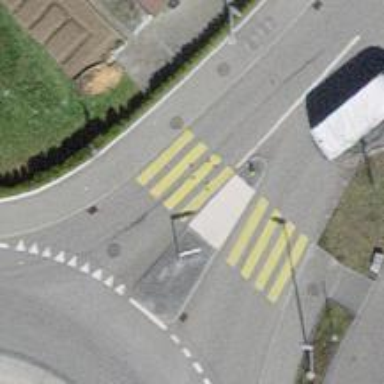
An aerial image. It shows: Footway with zebra crossing.